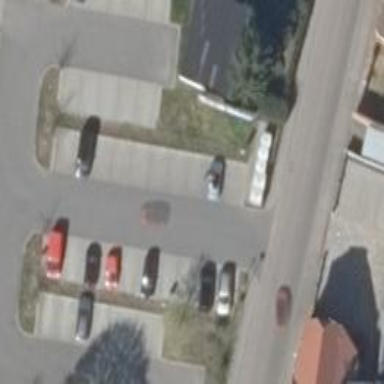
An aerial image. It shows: Parking area with surface.